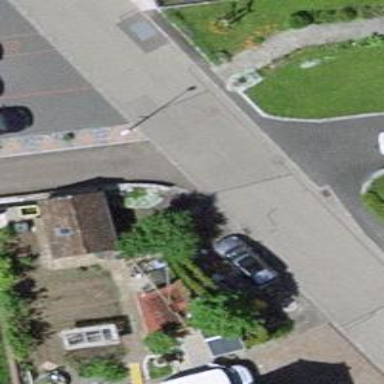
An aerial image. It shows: Smoothly paved residential road.